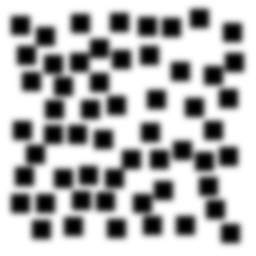
Squares: 56
Triangles: 0
Stars: 0
Total shapes: 56